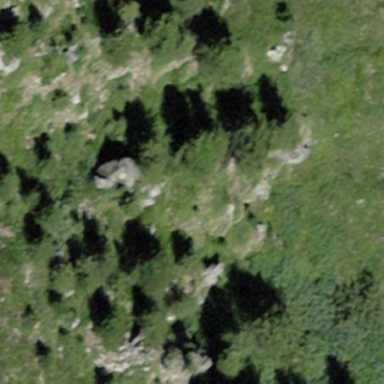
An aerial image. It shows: Needle-leaved woodland.